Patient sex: M
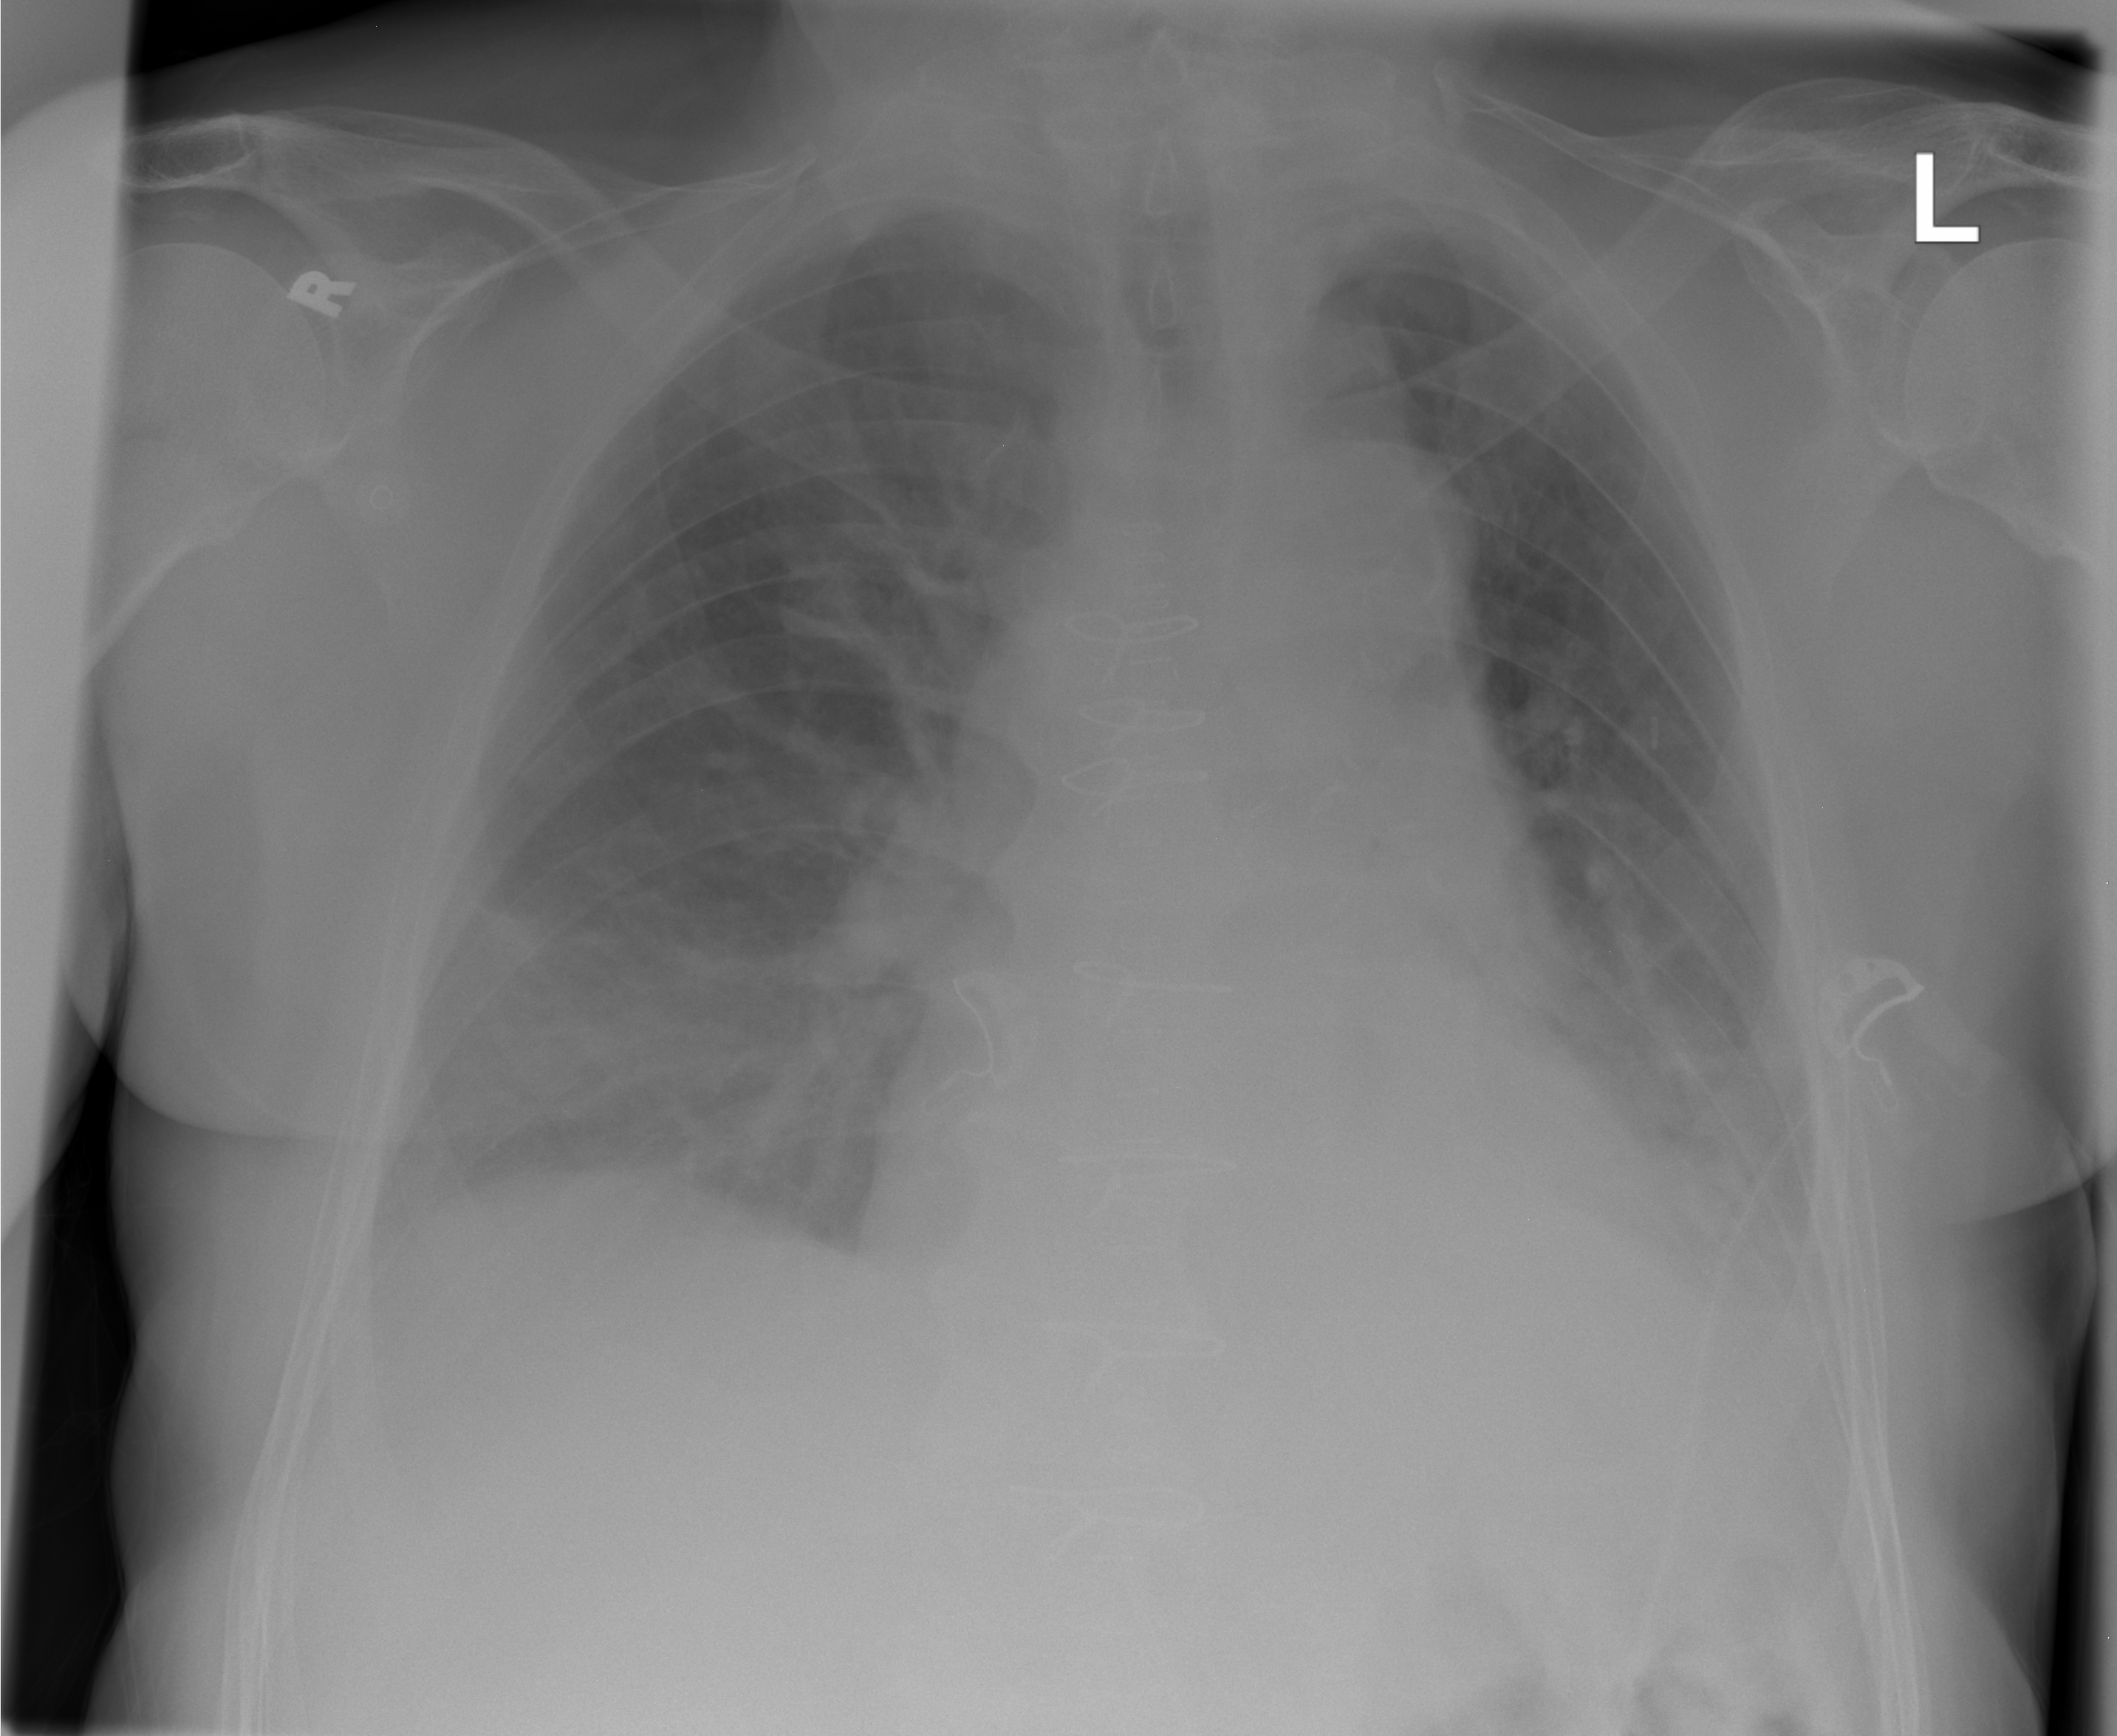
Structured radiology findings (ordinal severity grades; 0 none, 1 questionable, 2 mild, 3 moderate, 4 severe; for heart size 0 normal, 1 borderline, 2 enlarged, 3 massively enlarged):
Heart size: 1
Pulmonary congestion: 2
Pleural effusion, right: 0
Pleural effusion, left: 2
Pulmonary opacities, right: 0
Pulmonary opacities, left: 0
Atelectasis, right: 2
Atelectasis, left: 2